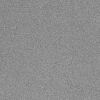
Atmospheric dust classification: dusty